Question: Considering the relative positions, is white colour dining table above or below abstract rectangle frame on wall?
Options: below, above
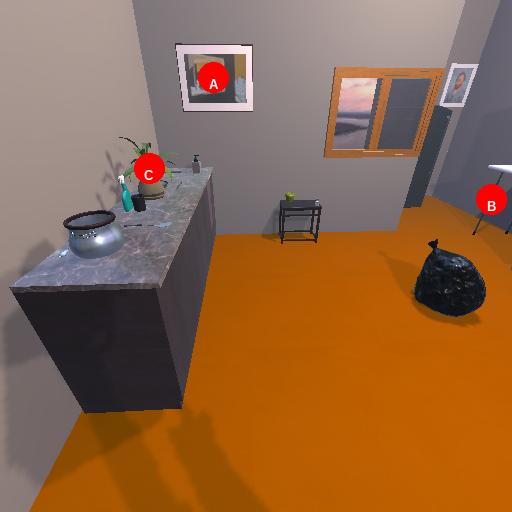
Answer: below